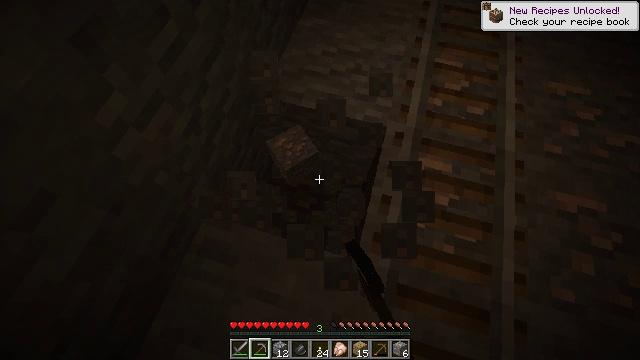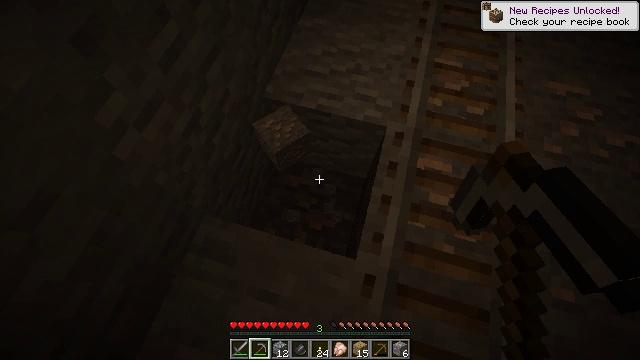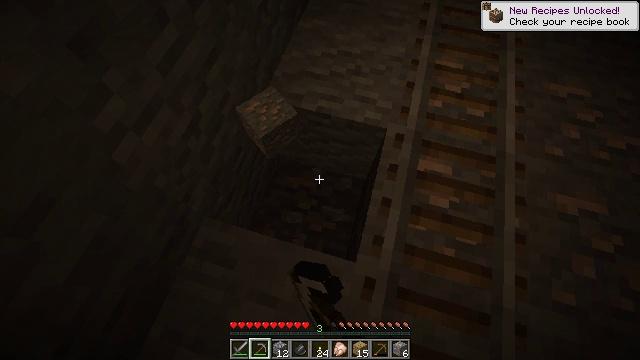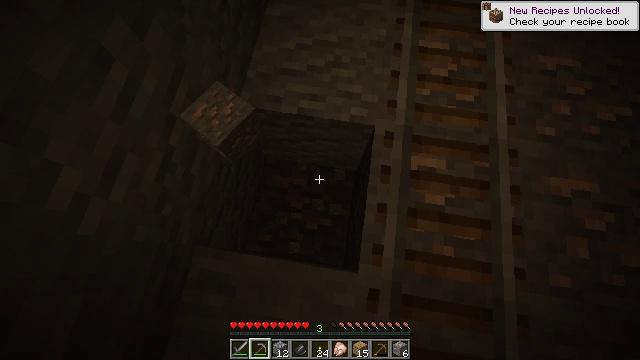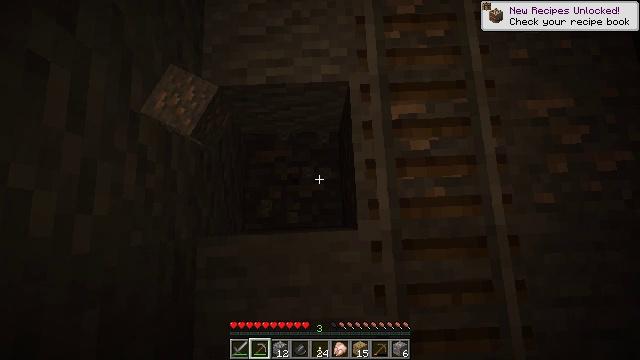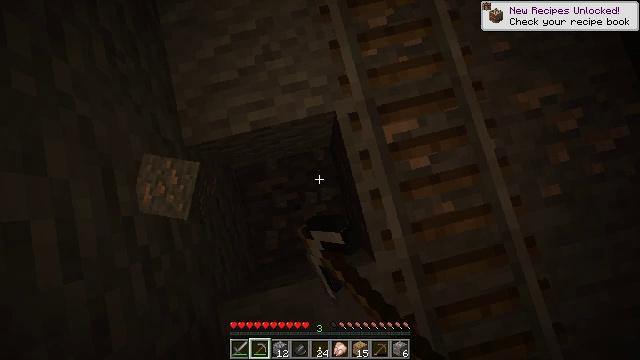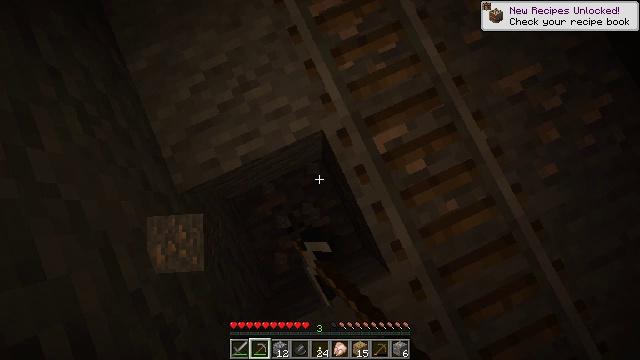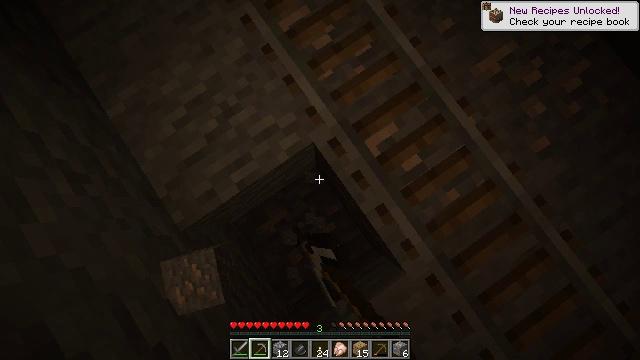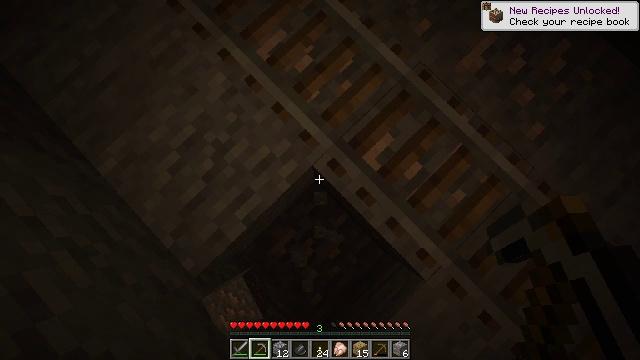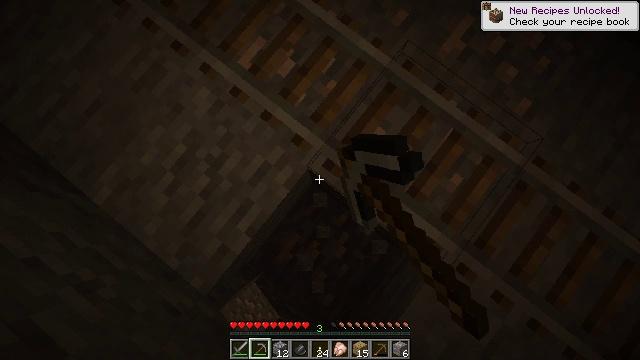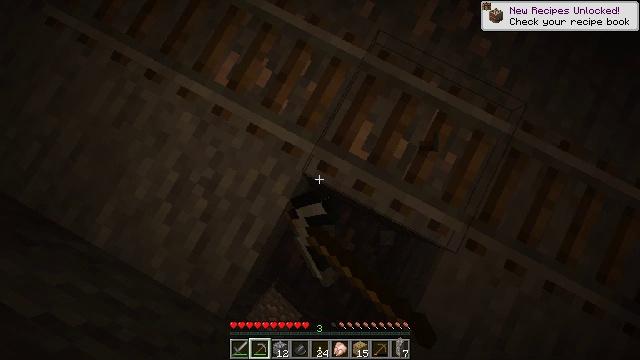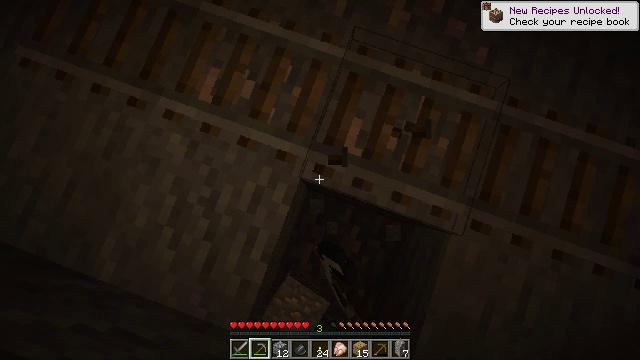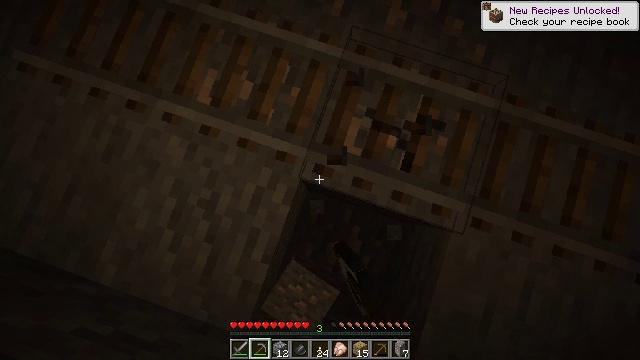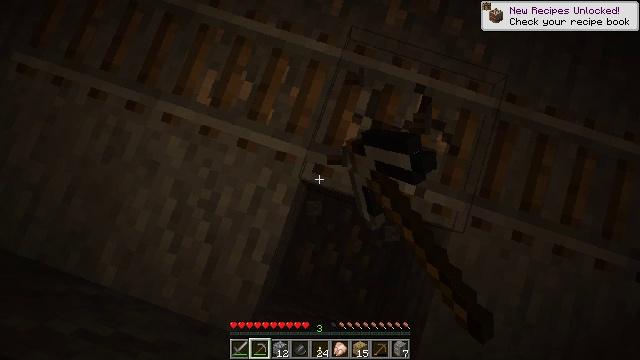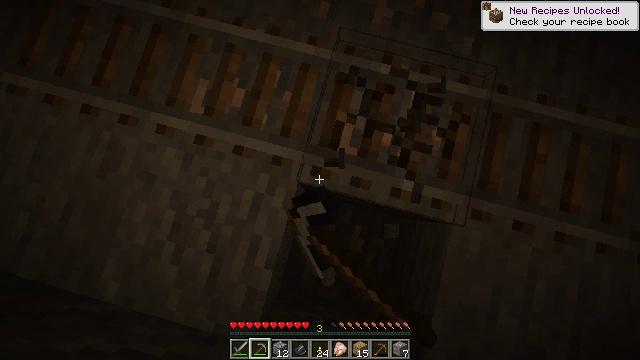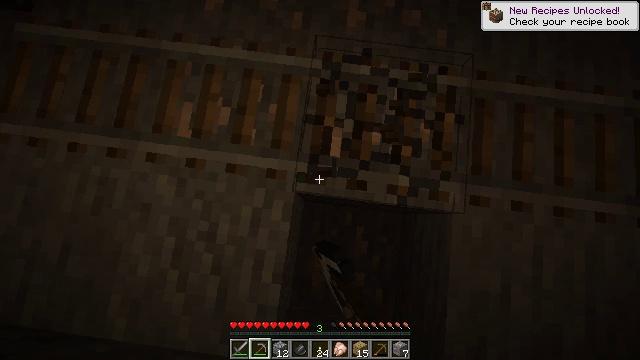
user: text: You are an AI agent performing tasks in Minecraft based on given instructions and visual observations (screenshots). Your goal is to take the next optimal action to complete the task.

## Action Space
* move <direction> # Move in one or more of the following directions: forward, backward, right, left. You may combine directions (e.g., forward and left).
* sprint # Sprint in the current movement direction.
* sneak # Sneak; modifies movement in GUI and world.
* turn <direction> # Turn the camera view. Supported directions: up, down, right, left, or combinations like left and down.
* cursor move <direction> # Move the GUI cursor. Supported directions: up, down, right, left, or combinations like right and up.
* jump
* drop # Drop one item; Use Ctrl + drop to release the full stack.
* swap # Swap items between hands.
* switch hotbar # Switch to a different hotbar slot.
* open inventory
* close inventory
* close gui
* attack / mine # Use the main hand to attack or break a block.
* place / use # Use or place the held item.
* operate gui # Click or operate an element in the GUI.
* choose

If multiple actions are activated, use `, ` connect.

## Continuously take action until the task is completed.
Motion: motion action
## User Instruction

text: Break the rail off the ground.
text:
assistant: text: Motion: attack / mine
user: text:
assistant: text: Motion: move forward, attack / mine
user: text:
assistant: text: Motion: move forward, turn right and down, attack / mine
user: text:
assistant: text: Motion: move forward, turn right and down, attack / mine
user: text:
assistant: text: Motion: move forward, turn right and down, attack / mine
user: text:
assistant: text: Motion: move forward, turn right, attack / mine
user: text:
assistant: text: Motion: turn right, attack / mine
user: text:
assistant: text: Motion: turn right, attack / mine
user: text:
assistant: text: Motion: turn right, attack / mine
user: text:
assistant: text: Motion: turn right, attack / mine
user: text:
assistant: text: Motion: turn right, attack / mine
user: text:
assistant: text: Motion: attack / mine
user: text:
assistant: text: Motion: attack / mine
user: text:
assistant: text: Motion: turn right, attack / mine
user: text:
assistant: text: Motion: turn right and up, attack / mine
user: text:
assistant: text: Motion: turn right and up, attack / mine
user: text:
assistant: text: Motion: turn right and up, attack / mine
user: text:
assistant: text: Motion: attack / mine
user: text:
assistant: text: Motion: attack / mine
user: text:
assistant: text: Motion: attack / mine
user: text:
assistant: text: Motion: attack / mine
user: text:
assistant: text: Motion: attack / mine